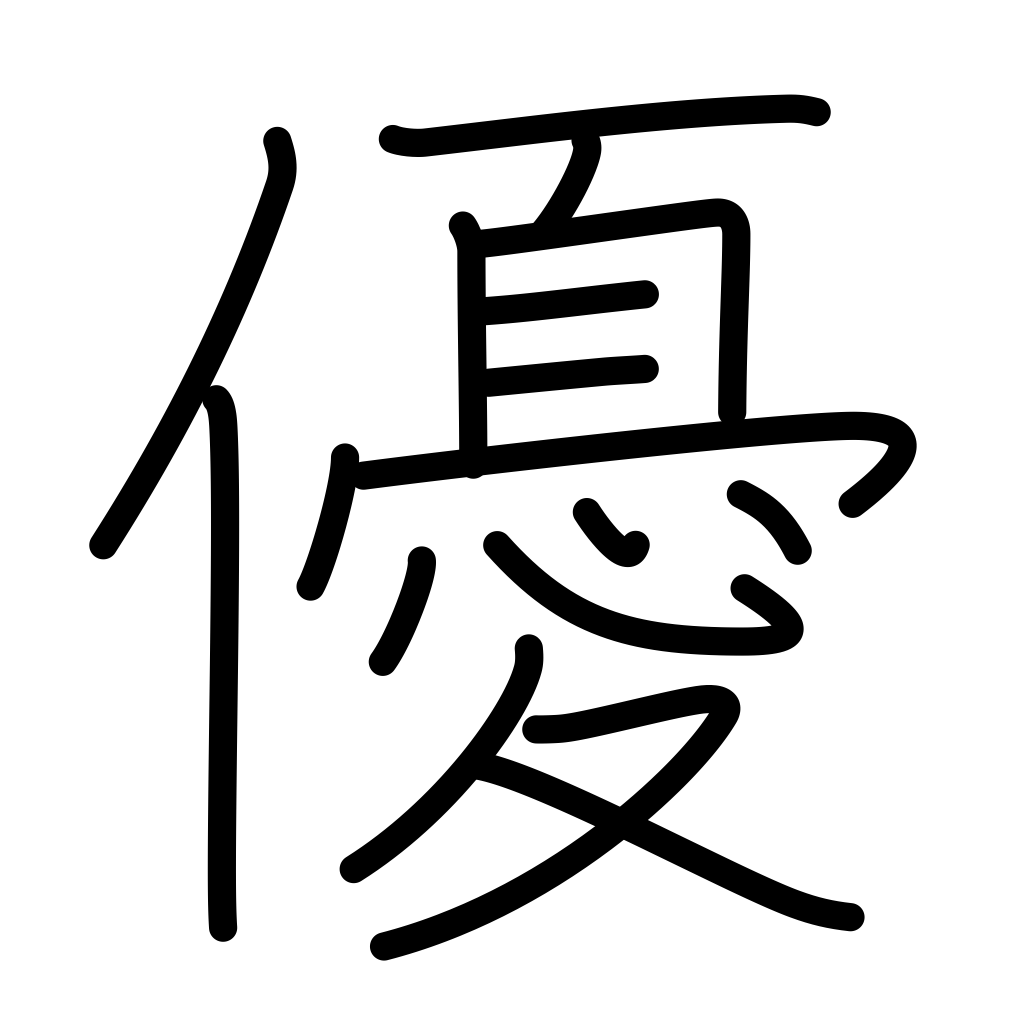
Meaning: tenderness, excel, surpass, actor, superiority, gentleness